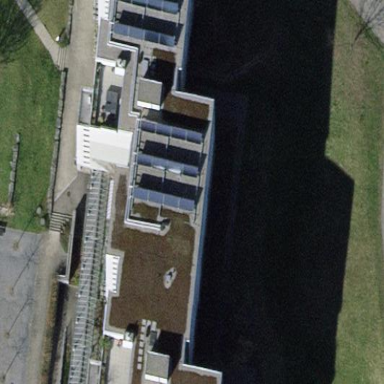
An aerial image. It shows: Flat-roofed apartment building.